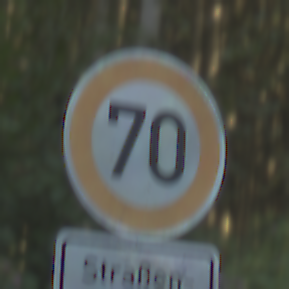
Verkehrszeichen: Geschwindigkeit70
Zusatzzeichen unten: HinweiseAufGefahrenDurchVerbaleAngabe3
Umgebung: Outdoor, Nature
Tageszeit: MorningAfternoon
Wetter: Clear
Licht: Natural
Jahreszeit: NotSpecified
Kontrast: LowContrast